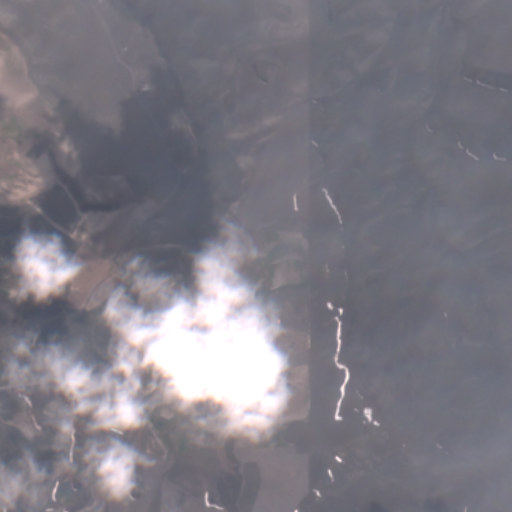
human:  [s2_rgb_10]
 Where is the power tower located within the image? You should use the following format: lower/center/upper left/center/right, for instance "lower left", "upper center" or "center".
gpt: The power tower is located in the lower left of the image.
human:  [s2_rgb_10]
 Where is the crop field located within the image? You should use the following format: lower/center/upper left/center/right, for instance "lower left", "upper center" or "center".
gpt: There is no crop field in the image.